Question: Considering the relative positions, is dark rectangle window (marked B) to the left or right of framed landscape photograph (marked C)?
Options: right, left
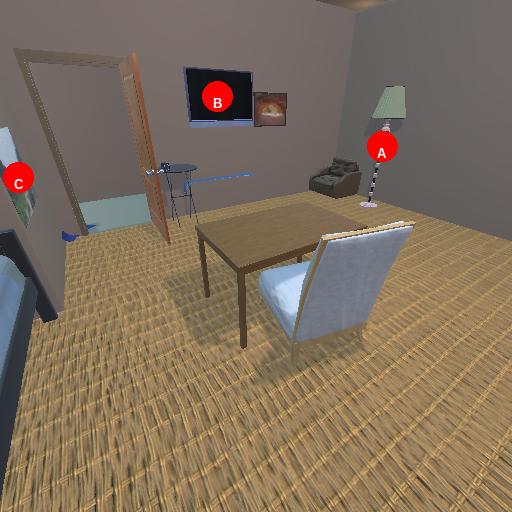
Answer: right